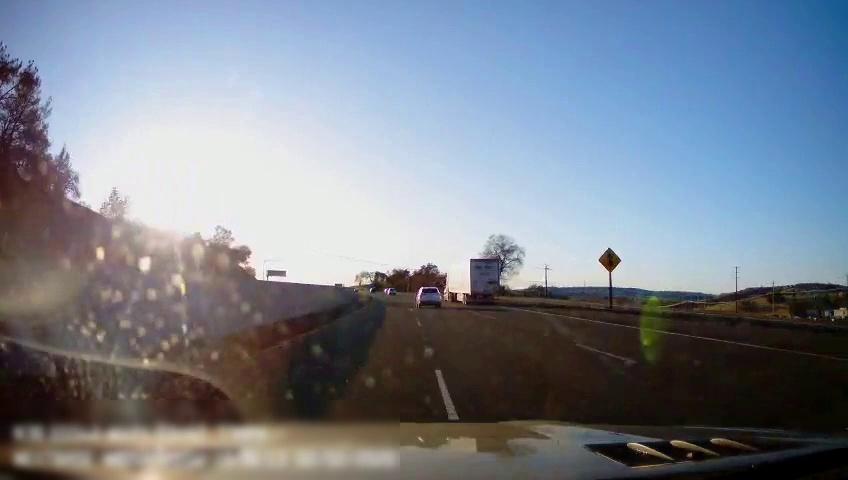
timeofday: Day
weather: Sunny
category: Drivable Space
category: Vehicles | SUV
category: Vehicles | Other LV
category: Lanes | Current Lane
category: Lanes | Current Lane
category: Lanes | Alternate Lane
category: Lanes | Alternate Lane
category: Traffic | Signs